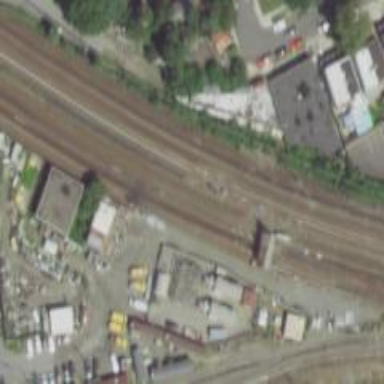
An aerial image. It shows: Electrified rail railway.